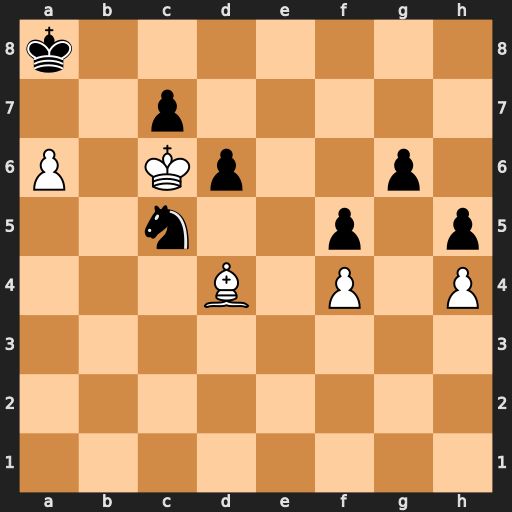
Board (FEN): k7/2p5/P1Kp2p1/2n2p1p/3B1P1P/8/8/8
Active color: w
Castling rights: -
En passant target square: -
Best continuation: Bxc5 dxc5 Kxc5 Ka7 Kb5